Interaction volume radius: 5 \u00c5
Interaction volume height: 15 \u00c5
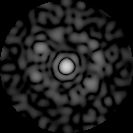
Disorder parameter: 0.7568